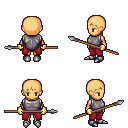
a pixel art fantasy rpg character, female body template, human, tanned skin, steel chest armor, red pants, plain hairstyle, gold gloves, metal boots, spear, four views (front, back, left, right), 2x2 character sprite sheet, small pixel art, hard edges, no anti-aliasing